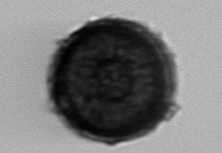
Label: Coscinodiscus